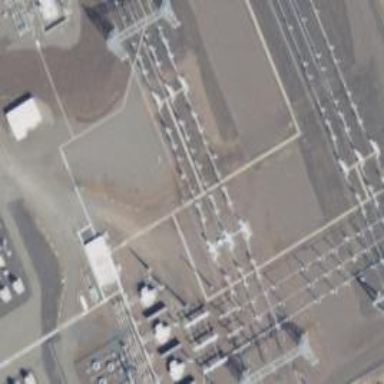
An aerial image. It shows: Switch used for power control.